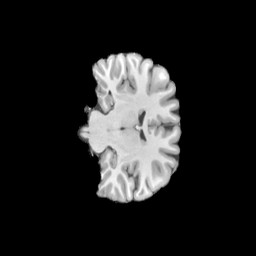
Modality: T1w
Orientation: coronal